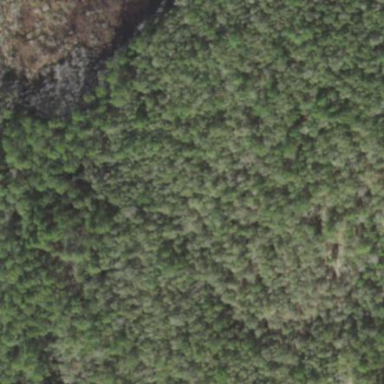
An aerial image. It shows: Woodland with needle-leaved trees.